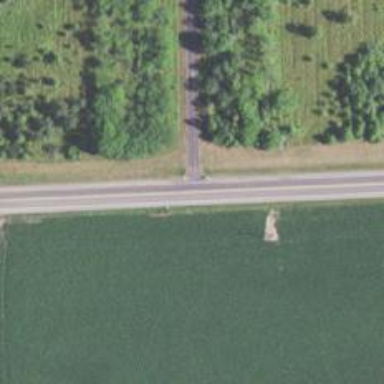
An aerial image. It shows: Tertiary road.